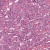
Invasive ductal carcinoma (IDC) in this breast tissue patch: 1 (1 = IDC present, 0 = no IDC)